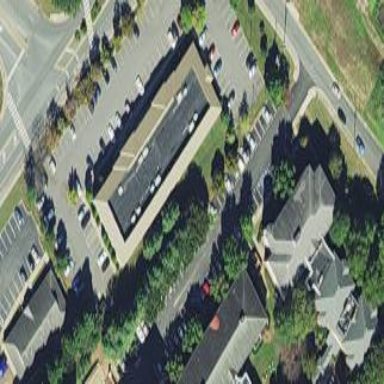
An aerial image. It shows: Commercial building.